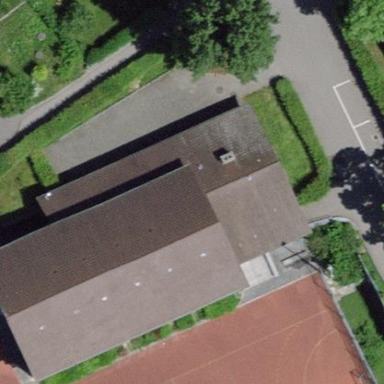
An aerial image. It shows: School building.